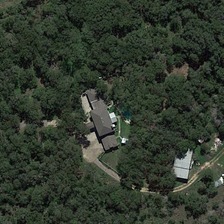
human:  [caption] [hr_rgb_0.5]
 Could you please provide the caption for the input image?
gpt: many green trees are around two buildings .

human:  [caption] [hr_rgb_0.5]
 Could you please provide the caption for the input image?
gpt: many green trees are around two buildings .

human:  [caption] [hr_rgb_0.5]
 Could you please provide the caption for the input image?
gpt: many green trees are around two buildings .

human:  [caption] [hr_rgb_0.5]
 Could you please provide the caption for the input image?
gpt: many green trees are around two buildings .

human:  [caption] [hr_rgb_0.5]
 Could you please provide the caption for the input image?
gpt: many green trees are around two buildings .